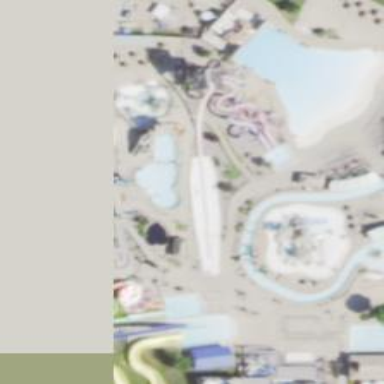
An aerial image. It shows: Water slide attraction.